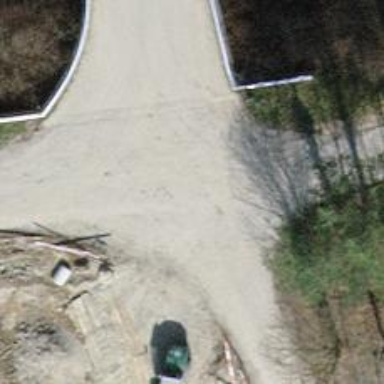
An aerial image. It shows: Paved track with grade1 quality.